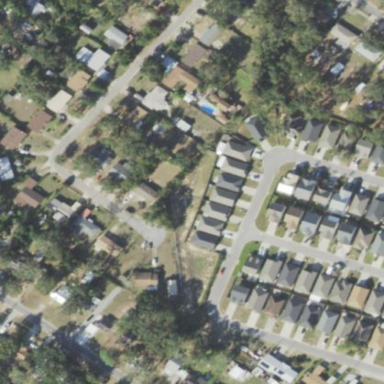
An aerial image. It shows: Residential area consisting of single-family homes.